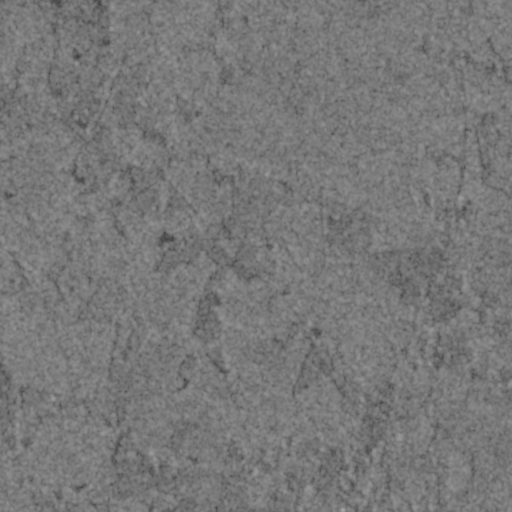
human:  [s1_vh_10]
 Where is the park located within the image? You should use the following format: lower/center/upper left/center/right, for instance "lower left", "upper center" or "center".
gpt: The park is located in the lower left of the image.
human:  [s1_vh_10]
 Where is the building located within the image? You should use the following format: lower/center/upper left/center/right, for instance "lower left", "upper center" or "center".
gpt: The building is located in the lower right of the image.
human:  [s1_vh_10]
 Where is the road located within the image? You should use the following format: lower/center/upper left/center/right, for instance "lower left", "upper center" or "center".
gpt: There is no road in the image.

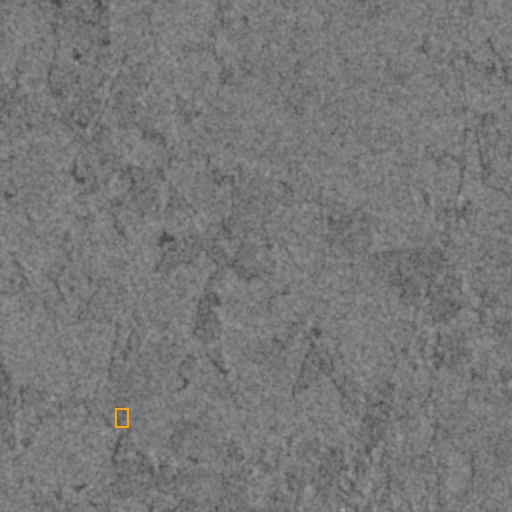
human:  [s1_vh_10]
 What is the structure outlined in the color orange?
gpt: The structure outlined in orange is a park.
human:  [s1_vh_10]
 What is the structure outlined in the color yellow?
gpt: There is no yellow outline.